Interaction volume radius: 10 \u00c5
Interaction volume height: 20 \u00c5
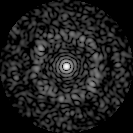
Disorder parameter: 0.7801